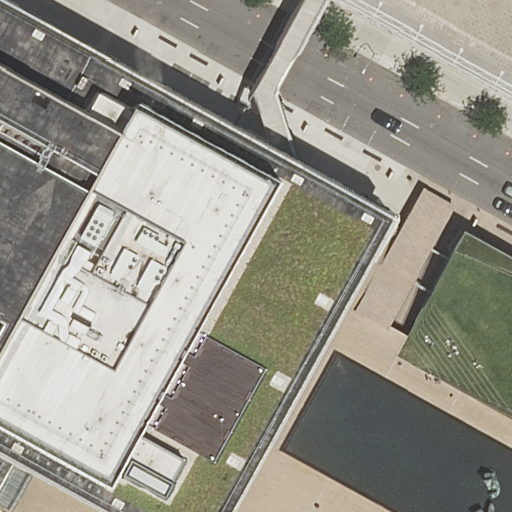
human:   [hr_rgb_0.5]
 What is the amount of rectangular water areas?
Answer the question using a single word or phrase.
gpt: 1

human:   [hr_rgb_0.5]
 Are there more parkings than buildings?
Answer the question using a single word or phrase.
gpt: no

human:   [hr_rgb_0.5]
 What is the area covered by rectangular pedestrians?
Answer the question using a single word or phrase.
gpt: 0m2

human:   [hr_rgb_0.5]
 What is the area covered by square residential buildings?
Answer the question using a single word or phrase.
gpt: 0m2

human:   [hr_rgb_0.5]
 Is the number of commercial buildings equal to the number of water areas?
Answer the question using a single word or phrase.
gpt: no

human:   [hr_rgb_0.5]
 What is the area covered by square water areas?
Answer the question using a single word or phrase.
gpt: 0m2

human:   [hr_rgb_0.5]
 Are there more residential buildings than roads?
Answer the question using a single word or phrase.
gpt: no

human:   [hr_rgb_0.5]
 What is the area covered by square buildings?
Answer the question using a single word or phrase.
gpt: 0m2

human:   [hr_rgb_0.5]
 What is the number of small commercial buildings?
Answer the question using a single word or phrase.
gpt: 0

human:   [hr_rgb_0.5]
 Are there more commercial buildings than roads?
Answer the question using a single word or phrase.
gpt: no

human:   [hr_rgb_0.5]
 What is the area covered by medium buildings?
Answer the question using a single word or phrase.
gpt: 0m2

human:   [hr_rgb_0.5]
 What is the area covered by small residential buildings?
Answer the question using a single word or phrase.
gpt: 7m2

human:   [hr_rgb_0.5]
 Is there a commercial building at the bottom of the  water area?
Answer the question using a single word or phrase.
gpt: no

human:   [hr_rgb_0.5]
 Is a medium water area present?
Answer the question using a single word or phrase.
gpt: no

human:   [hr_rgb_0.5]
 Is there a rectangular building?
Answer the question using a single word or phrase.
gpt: yes

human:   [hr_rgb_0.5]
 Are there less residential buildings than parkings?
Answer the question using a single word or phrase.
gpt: no

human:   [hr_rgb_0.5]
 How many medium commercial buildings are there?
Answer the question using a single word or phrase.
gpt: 0

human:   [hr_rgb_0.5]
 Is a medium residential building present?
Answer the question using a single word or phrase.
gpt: no

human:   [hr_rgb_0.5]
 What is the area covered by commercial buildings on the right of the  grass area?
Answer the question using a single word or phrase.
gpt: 0m2

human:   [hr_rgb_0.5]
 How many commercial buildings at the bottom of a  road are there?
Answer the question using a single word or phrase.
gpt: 0

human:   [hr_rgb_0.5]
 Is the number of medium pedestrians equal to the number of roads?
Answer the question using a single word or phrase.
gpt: no

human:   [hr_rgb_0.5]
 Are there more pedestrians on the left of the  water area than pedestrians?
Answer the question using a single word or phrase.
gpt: no

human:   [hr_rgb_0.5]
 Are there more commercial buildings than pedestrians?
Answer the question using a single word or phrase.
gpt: no

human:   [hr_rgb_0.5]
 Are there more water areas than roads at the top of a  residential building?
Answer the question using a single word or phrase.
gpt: no

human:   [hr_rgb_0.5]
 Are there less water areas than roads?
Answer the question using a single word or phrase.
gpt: yes

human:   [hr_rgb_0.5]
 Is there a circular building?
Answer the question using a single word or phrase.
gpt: no

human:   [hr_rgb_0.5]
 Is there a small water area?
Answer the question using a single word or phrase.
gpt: no

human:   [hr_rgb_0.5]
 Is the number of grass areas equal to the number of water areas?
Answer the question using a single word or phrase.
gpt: yes

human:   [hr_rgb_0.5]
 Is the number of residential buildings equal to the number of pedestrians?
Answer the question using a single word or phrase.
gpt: no

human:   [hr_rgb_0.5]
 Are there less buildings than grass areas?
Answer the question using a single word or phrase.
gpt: no

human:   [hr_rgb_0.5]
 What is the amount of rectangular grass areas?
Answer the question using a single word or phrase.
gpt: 1

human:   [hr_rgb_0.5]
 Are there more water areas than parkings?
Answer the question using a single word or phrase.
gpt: no

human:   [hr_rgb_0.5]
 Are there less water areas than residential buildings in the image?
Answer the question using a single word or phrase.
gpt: yes

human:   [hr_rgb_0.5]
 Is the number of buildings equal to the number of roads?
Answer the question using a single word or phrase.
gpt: no

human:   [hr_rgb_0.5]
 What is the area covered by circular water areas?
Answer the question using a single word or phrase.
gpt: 0m2

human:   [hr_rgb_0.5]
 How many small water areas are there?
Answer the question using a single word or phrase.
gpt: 0